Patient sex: F
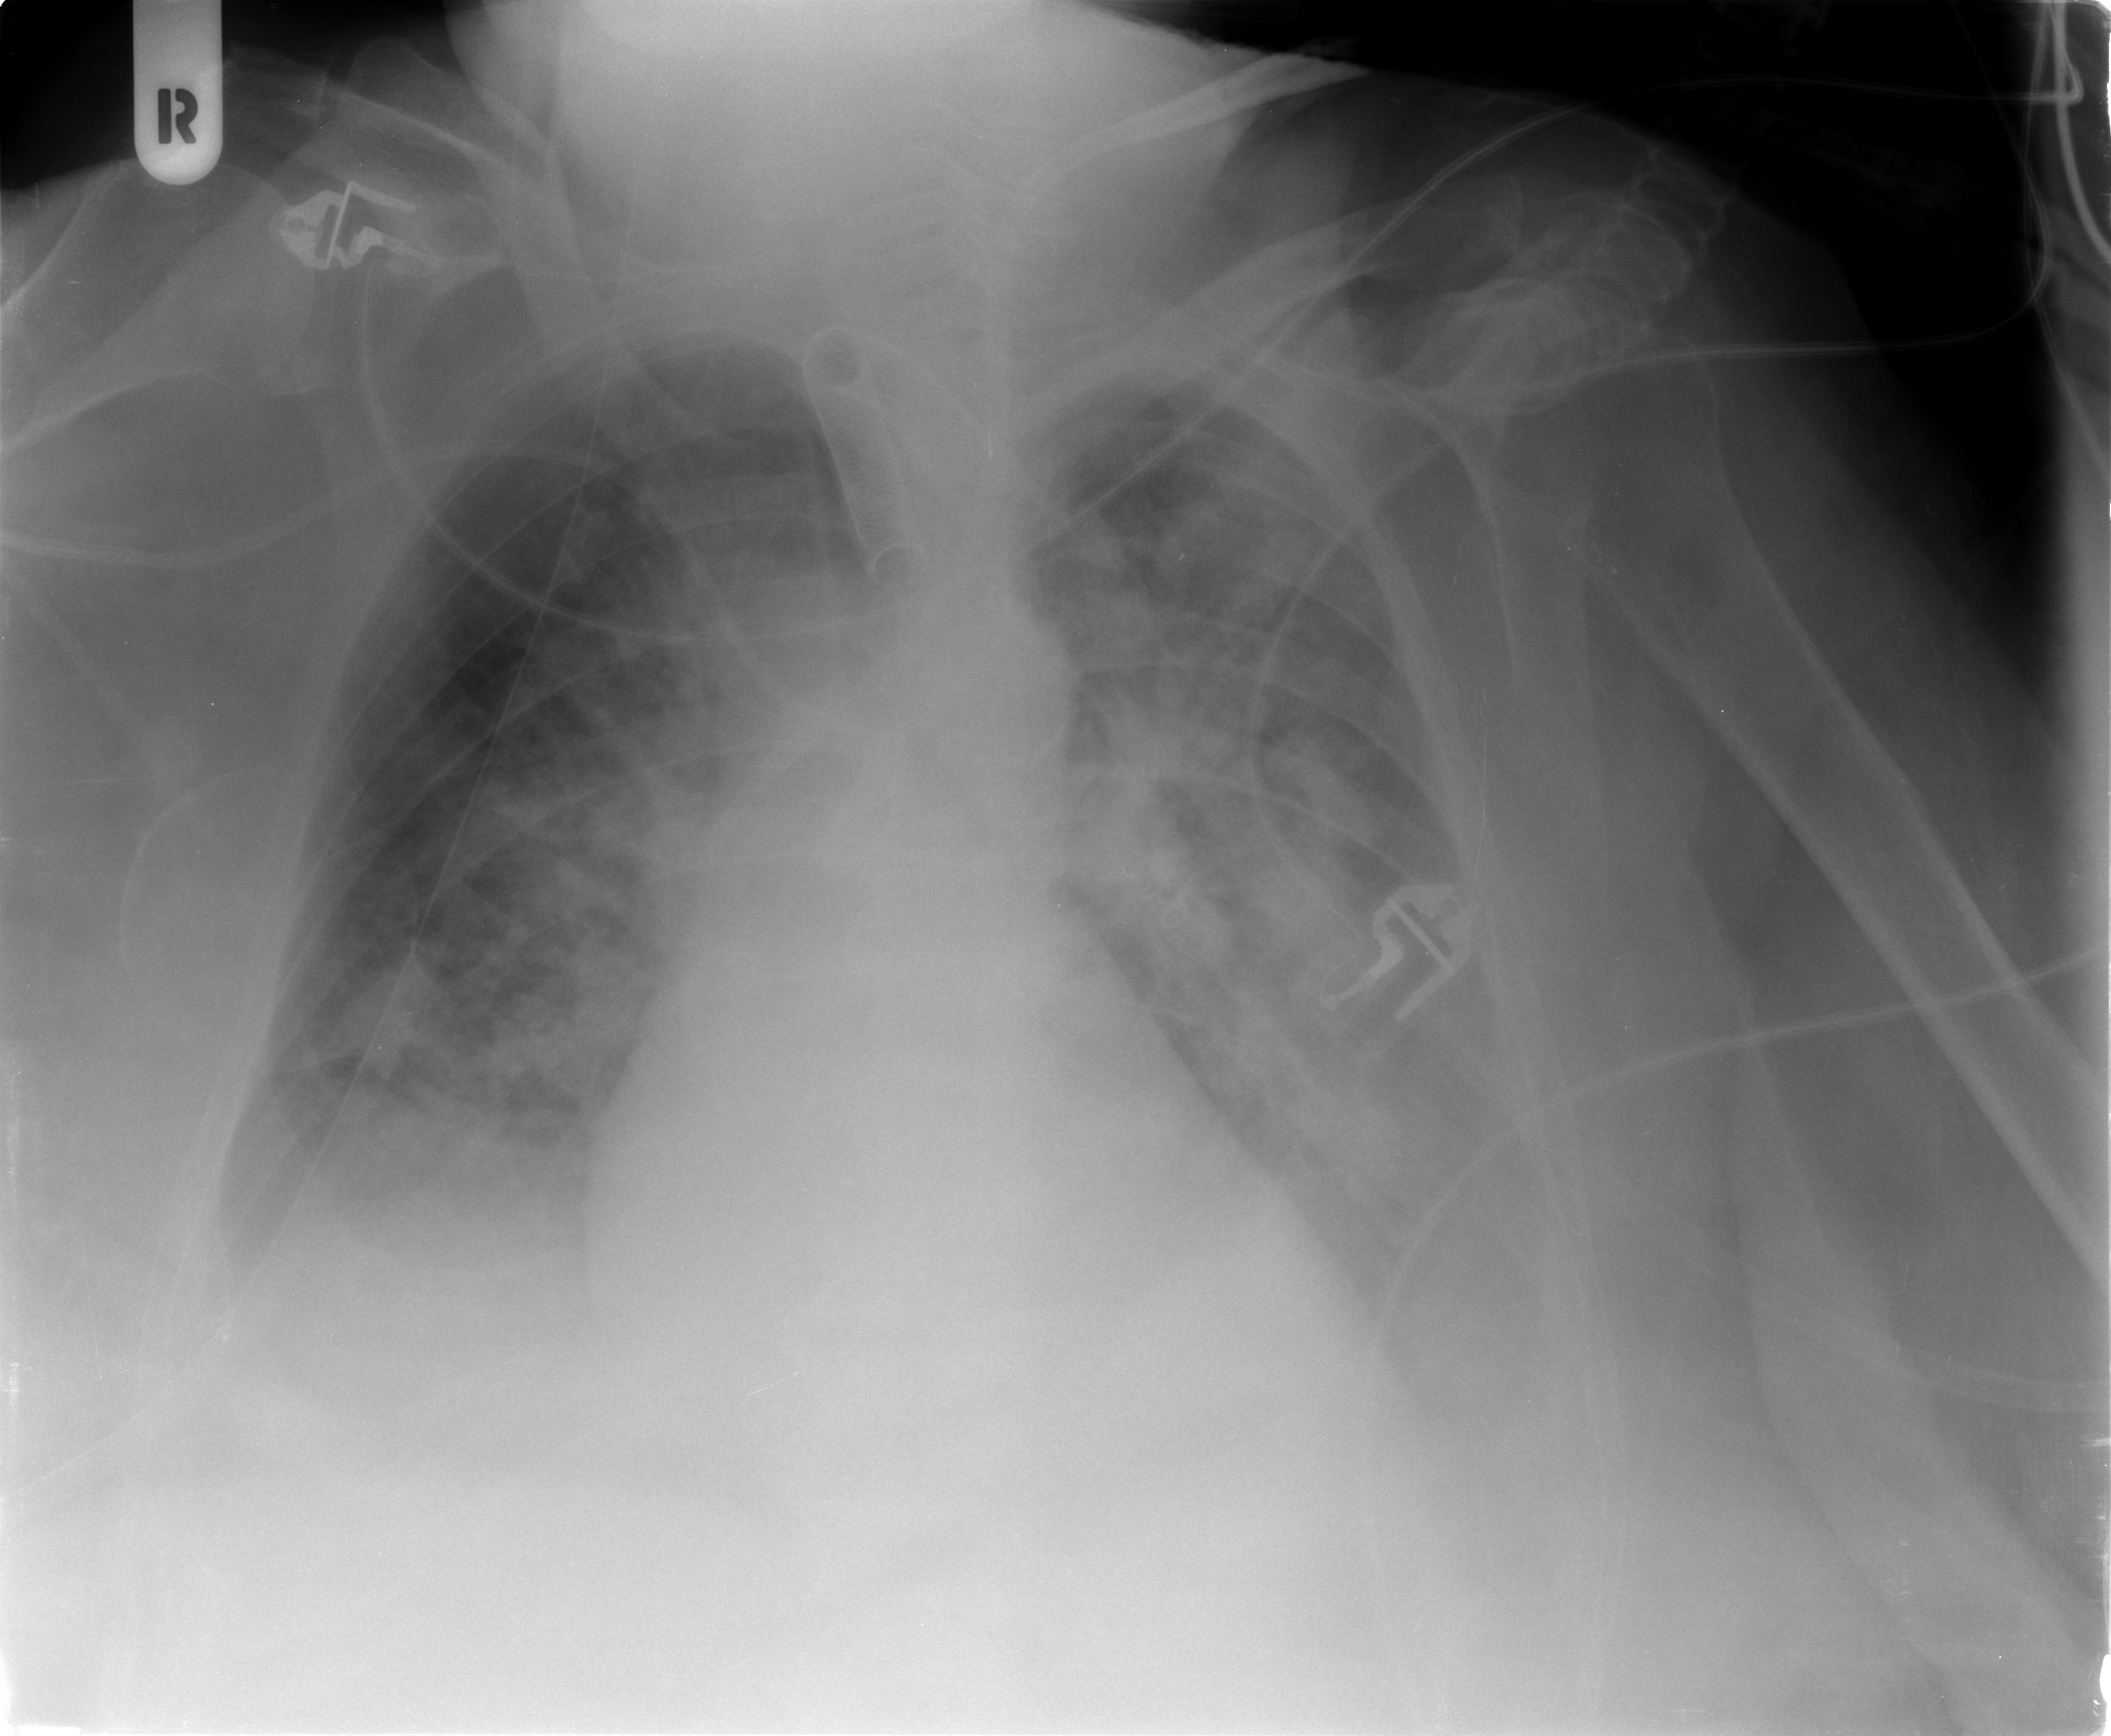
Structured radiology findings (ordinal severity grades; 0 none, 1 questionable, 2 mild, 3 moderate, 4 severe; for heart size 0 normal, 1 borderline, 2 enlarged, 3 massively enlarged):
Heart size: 1
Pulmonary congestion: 2
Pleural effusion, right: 2
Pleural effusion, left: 3
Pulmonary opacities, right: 2
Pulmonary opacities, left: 3
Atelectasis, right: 2
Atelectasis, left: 2